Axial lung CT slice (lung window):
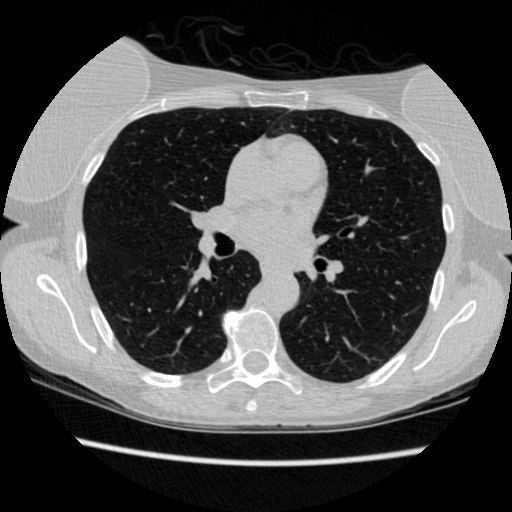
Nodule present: no